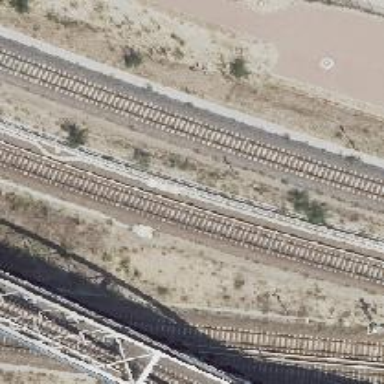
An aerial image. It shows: Railway signal.